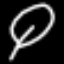
Label: leaf